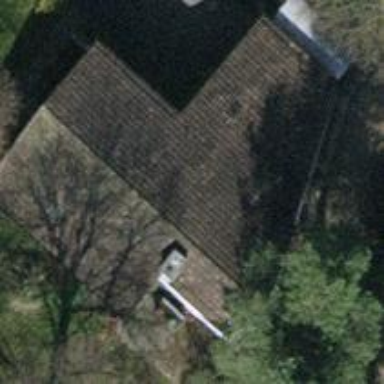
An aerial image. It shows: Detached building with gabled tile roof.